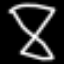
Label: hourglass